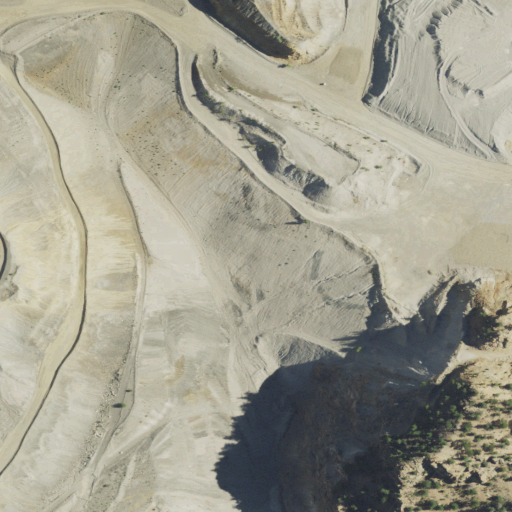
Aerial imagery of valley in New Mexico named Spring Gulch containing barren land, shrub, medium intensity development, high intensity development, and low intensity development